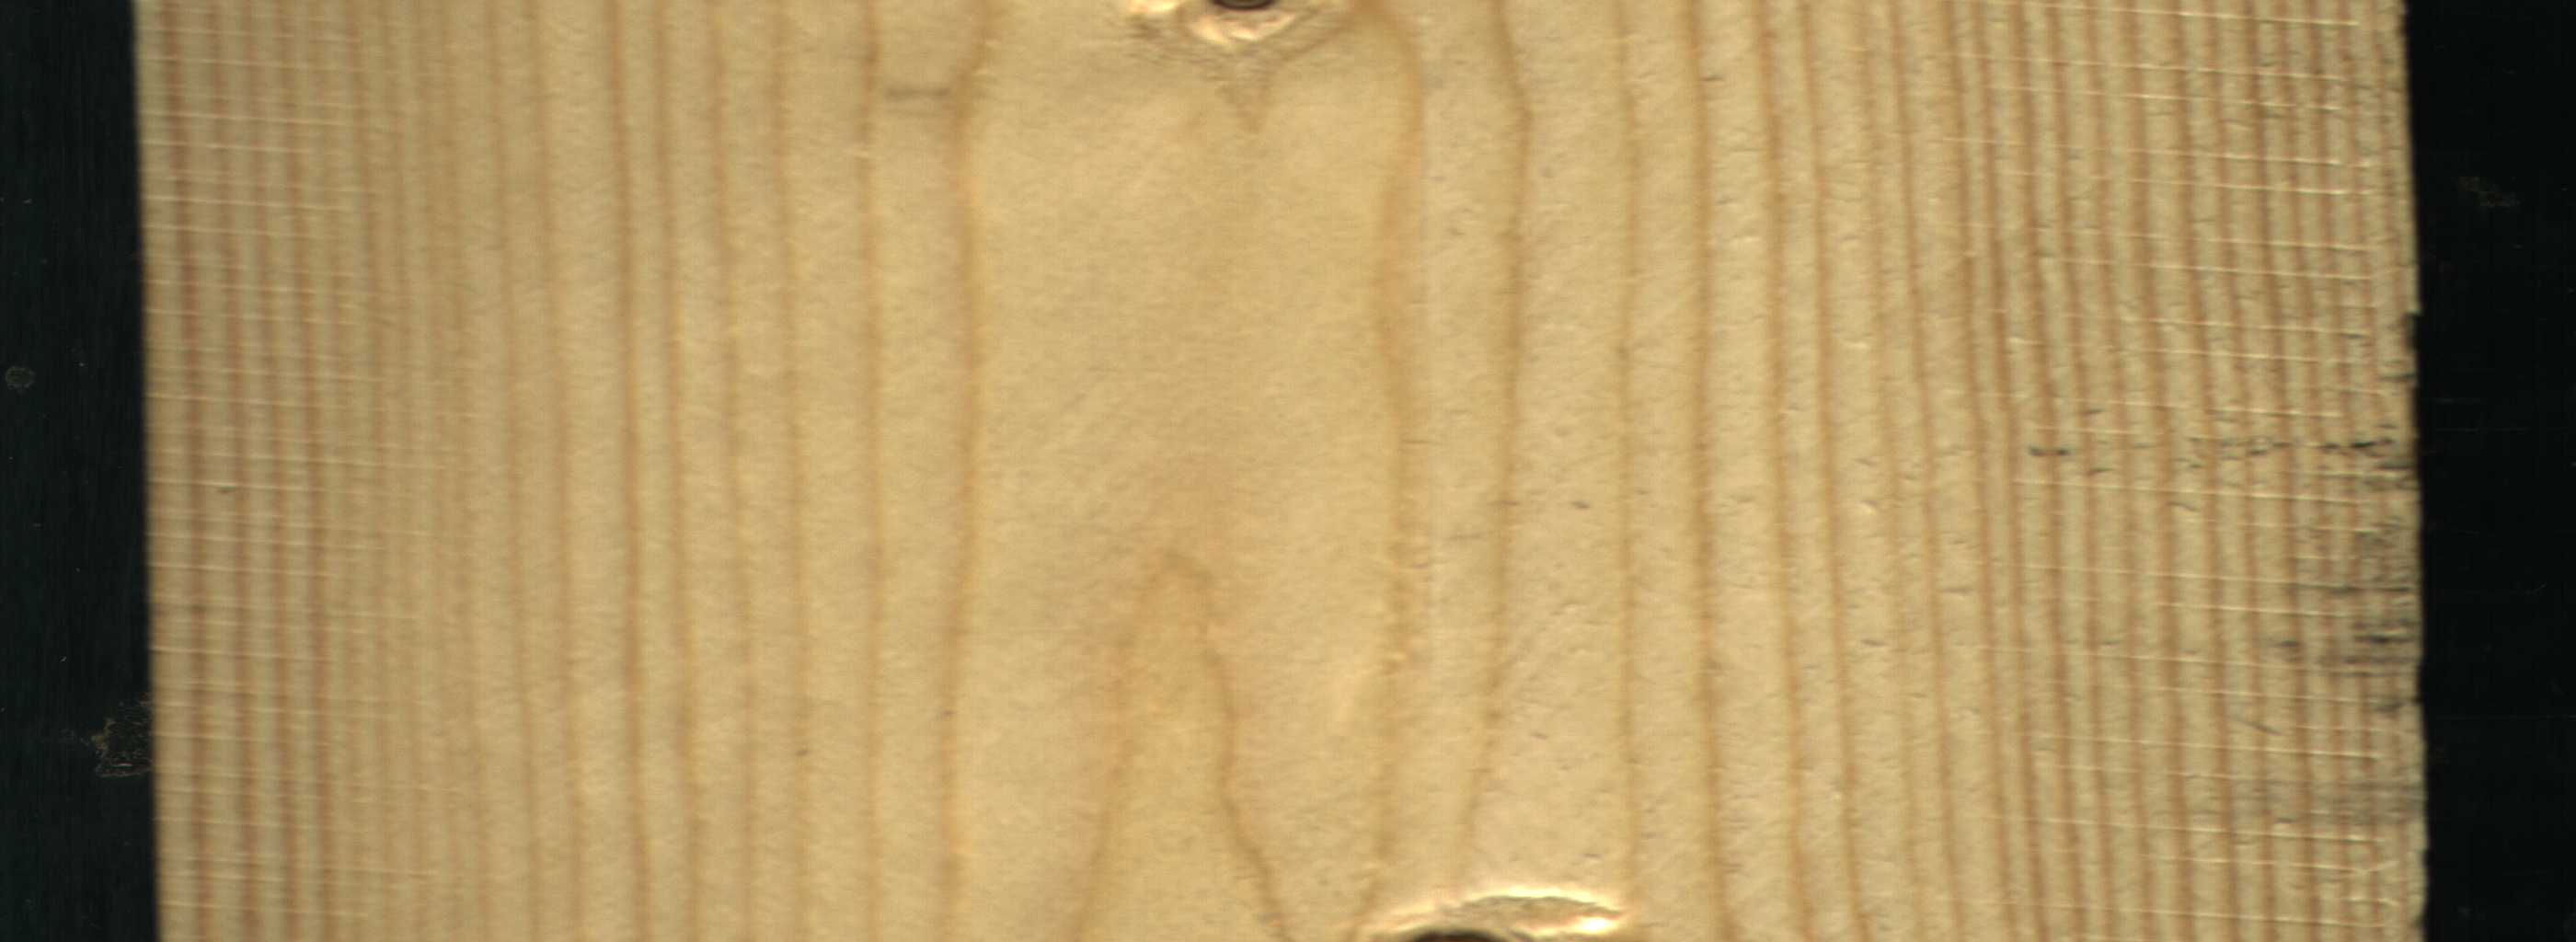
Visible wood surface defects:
Dead_Knot
Dead_Knot